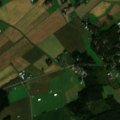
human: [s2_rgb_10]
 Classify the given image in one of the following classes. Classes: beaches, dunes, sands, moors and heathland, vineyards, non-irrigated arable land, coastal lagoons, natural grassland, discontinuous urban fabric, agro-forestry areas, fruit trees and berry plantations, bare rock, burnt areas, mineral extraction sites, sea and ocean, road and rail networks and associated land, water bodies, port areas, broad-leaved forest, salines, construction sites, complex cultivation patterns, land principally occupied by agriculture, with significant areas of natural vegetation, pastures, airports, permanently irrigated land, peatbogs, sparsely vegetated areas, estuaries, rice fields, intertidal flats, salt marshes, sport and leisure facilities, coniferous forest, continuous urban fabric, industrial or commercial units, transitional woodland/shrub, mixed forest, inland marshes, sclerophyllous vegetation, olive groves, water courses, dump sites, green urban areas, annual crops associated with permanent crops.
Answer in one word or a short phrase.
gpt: non-irrigated arable land, land principally occupied by agriculture, with significant areas of natural vegetation, coniferous forest